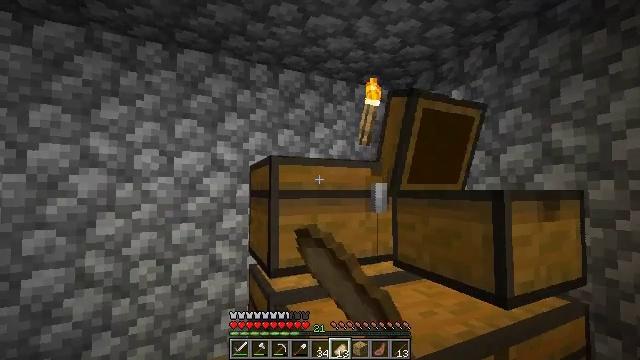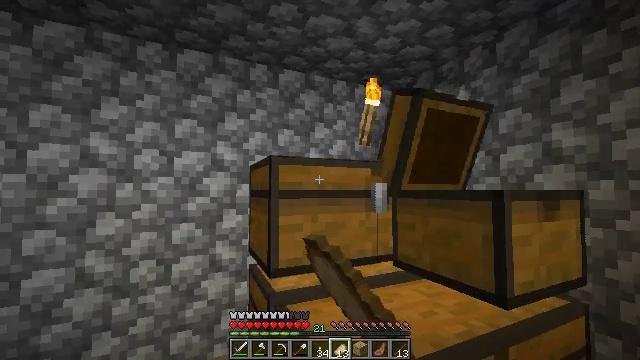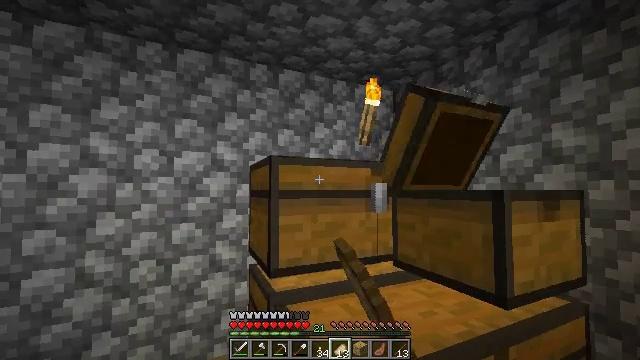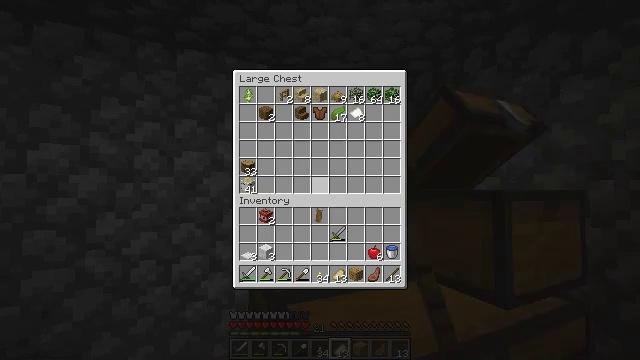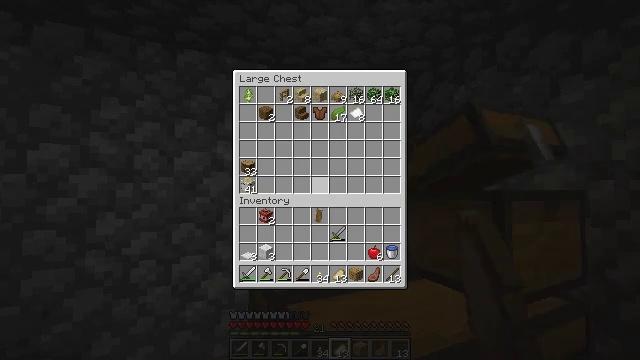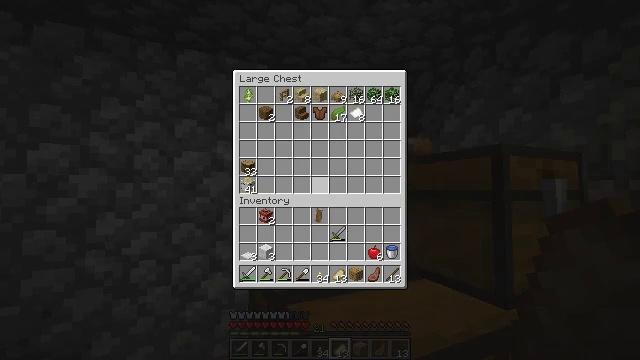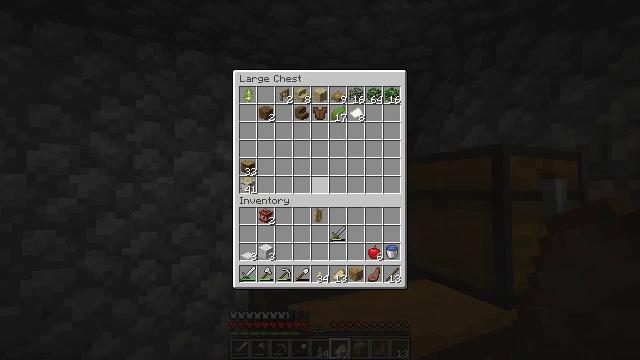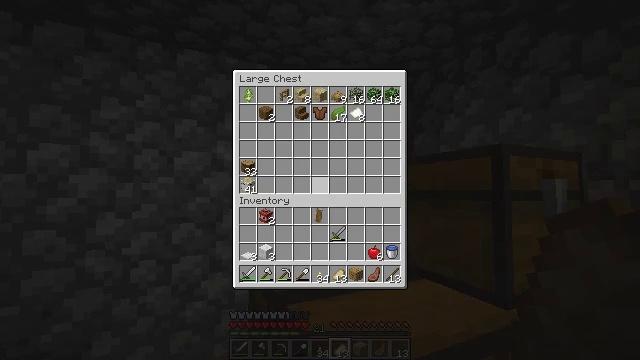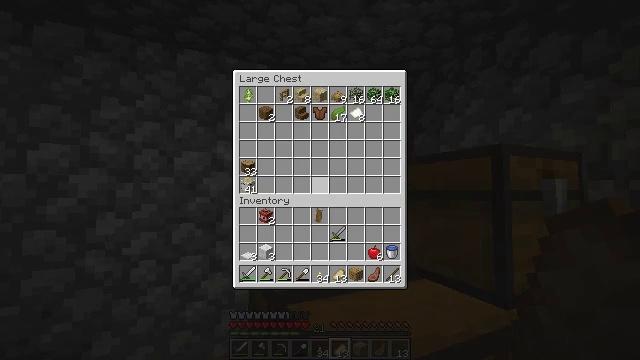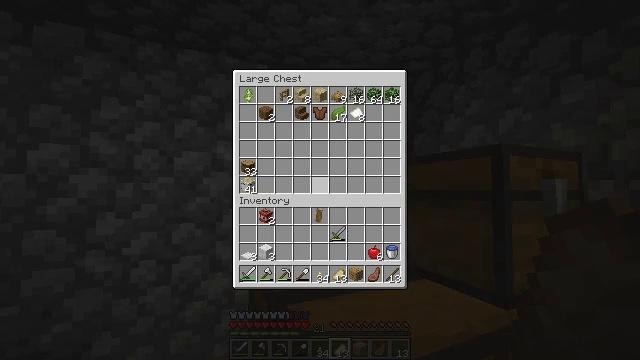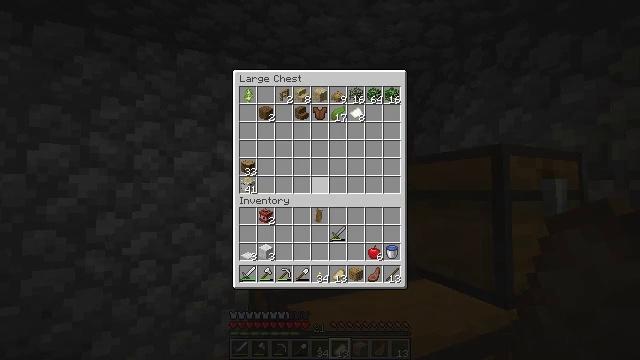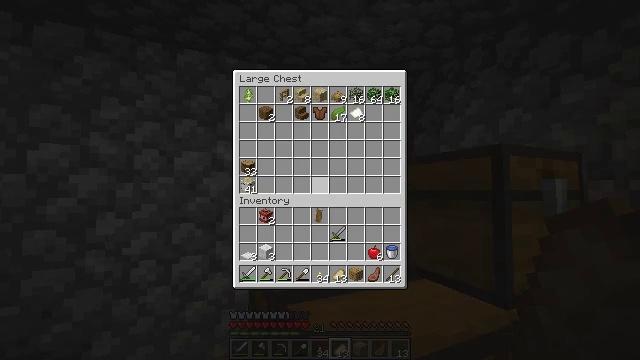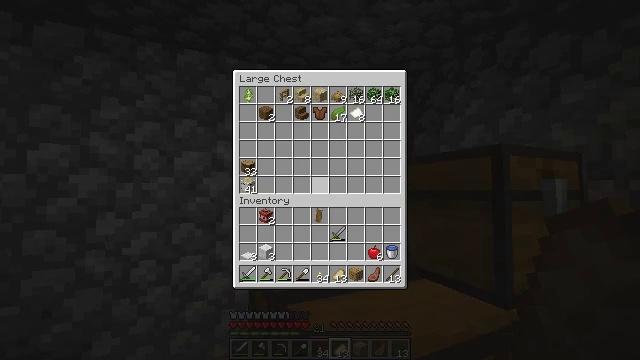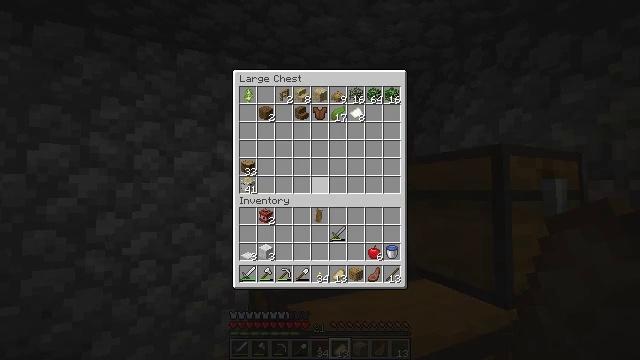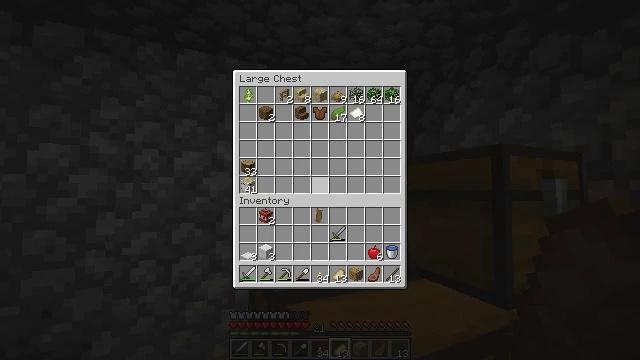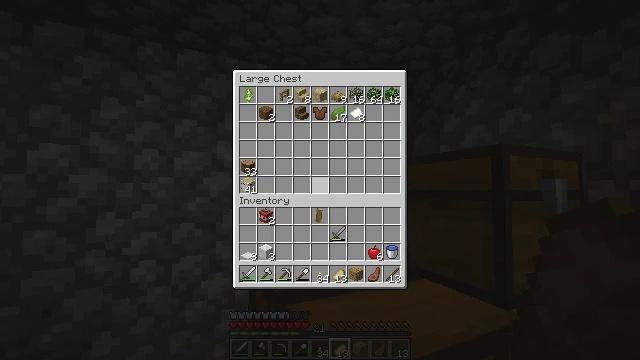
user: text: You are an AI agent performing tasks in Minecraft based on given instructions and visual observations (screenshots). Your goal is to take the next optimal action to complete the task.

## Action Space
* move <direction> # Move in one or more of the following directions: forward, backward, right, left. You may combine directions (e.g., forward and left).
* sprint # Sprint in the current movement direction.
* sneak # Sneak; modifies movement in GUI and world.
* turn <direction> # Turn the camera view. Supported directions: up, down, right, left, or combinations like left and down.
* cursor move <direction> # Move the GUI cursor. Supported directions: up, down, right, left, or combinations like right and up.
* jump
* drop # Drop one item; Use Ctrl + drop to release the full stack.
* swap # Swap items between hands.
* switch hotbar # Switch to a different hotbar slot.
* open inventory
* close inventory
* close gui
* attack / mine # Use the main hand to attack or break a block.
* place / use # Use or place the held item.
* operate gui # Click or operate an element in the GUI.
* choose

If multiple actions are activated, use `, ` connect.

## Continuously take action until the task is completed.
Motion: motion action
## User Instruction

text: Gather the chest from its place.
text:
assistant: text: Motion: no_op
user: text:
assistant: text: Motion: no_op
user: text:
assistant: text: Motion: no_op
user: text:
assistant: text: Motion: no_op
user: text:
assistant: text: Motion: no_op
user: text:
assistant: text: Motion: no_op
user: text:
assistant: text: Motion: no_op
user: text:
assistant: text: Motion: no_op
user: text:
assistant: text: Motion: no_op
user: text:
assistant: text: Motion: no_op
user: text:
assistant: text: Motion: no_op
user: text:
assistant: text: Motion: no_op
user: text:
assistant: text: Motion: no_op
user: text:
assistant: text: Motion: no_op
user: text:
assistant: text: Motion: no_op
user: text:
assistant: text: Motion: no_op
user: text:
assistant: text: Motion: no_op
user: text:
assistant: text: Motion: cursor move up
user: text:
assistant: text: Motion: cursor move up
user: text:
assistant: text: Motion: no_op
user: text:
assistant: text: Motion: no_op
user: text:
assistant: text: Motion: no_op
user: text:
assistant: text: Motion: no_op
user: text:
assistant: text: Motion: no_op
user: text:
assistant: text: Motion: no_op
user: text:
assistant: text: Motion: no_op
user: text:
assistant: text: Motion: no_op
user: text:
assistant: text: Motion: no_op
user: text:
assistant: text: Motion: no_op
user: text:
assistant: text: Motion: no_op